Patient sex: F
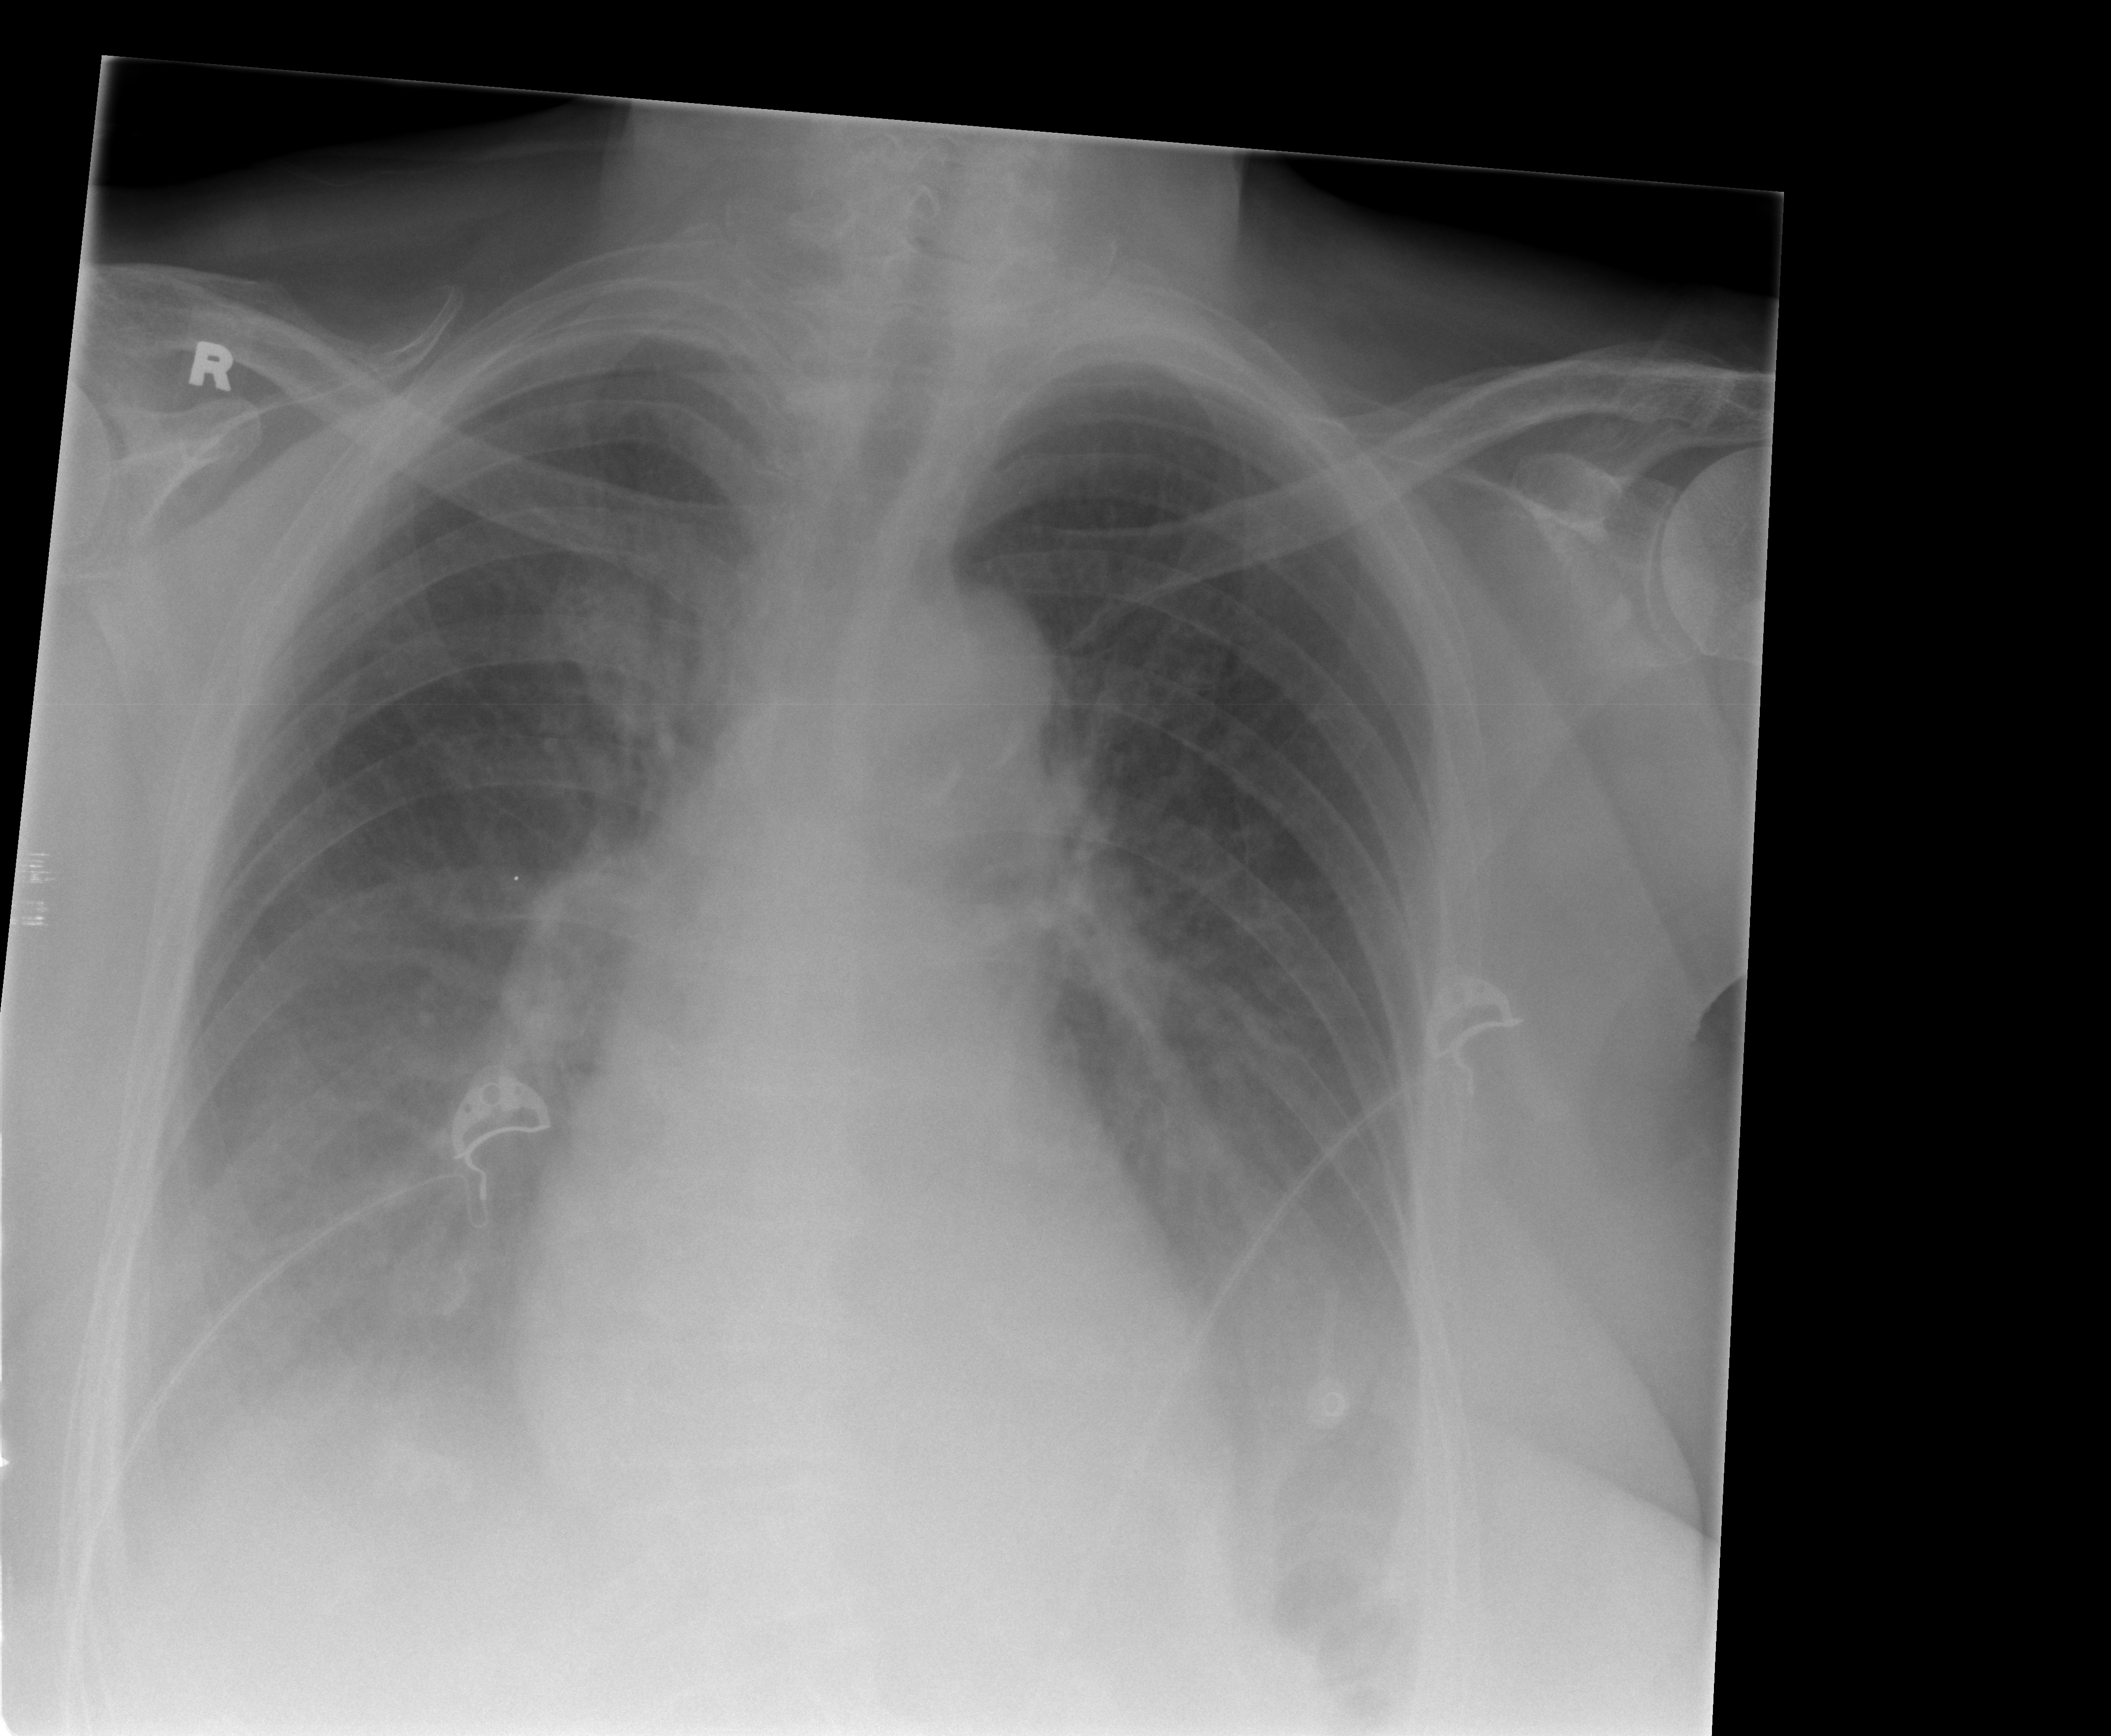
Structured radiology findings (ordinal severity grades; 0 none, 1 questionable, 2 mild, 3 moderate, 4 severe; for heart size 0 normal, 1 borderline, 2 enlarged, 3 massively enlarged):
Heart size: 0
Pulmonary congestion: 2
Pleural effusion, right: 3
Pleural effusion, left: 2
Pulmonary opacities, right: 0
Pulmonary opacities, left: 0
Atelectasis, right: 2
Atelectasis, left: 2